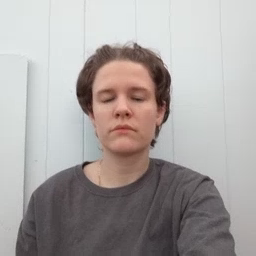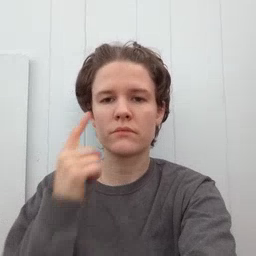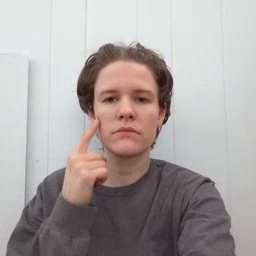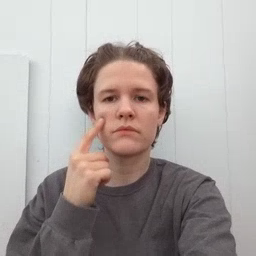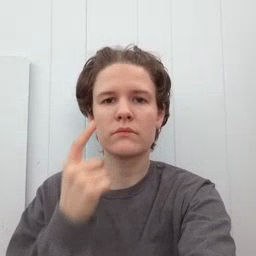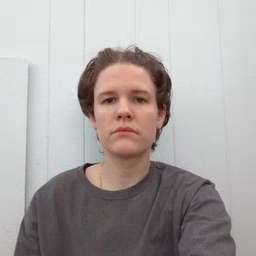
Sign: cheek